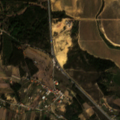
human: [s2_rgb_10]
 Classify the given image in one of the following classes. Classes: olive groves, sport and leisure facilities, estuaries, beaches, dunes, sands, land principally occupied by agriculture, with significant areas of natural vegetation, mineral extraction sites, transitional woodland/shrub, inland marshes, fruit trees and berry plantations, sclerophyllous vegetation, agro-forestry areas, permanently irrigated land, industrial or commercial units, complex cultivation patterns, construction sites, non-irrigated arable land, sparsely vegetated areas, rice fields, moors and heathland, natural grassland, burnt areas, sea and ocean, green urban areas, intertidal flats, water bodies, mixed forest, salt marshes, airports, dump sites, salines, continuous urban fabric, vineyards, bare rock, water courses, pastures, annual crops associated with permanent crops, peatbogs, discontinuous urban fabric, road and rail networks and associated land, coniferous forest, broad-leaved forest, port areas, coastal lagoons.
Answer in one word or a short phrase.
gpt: non-irrigated arable land, vineyards, olive groves, land principally occupied by agriculture, with significant areas of natural vegetation, transitional woodland/shrub